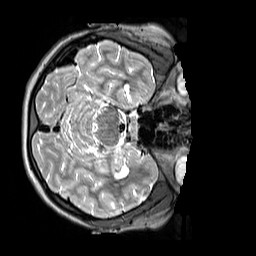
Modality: T2w
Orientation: axial
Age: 13
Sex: female
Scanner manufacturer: siemens
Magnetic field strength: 3 T
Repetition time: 3.2 s
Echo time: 0.408 s